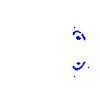
Particle: kaon